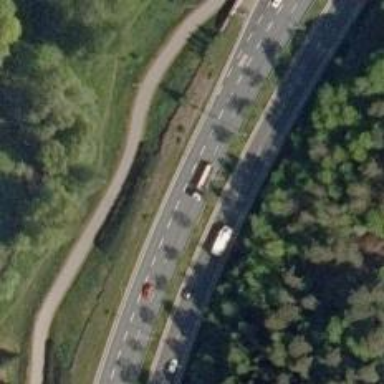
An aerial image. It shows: Asphalt trunk highway.